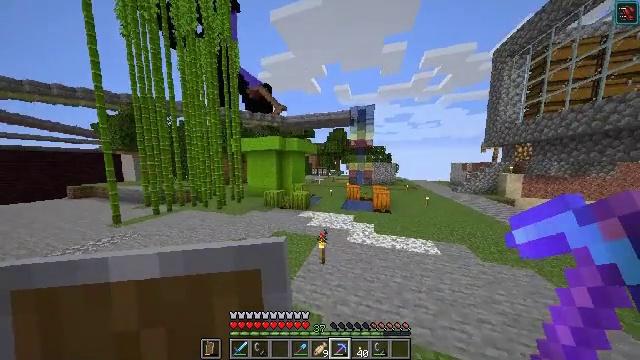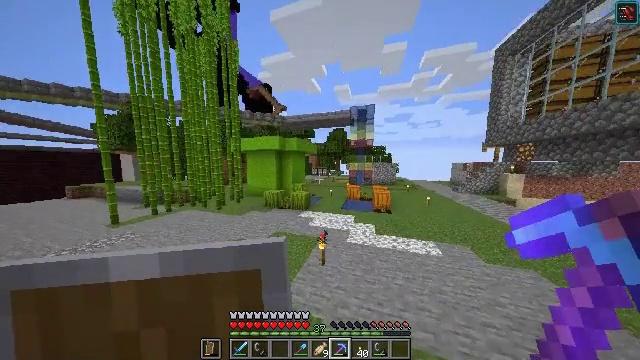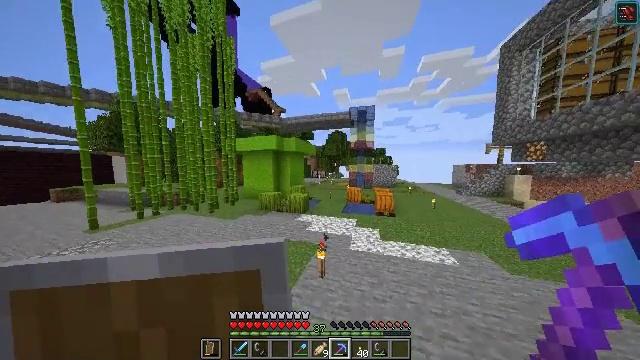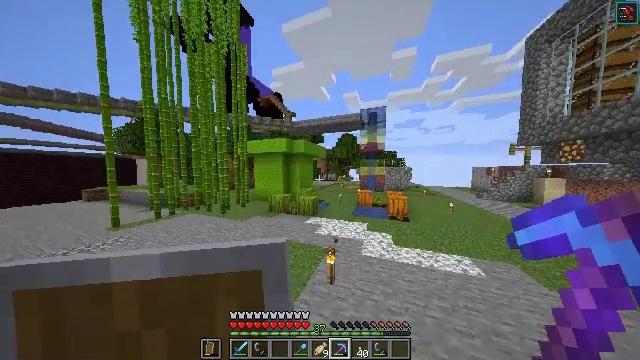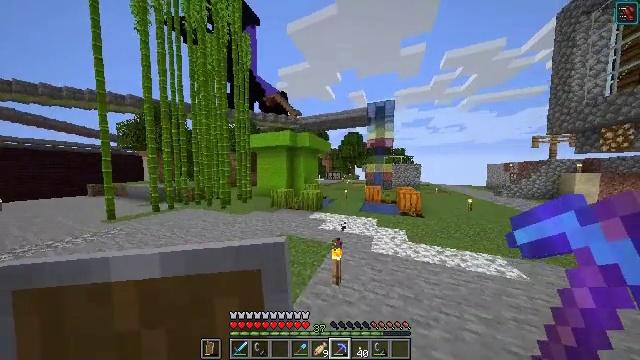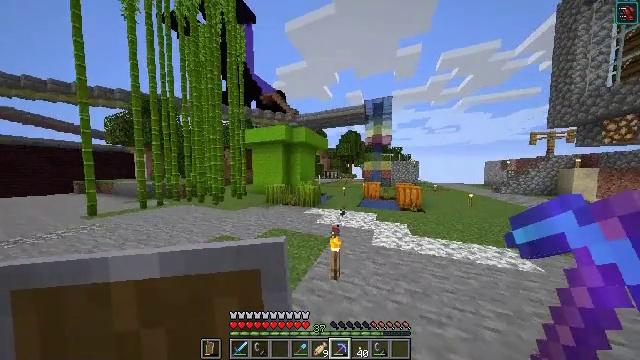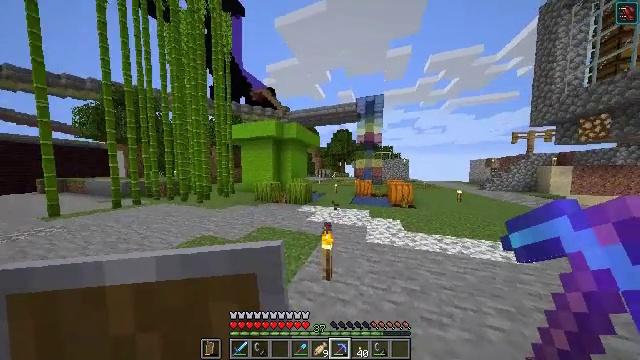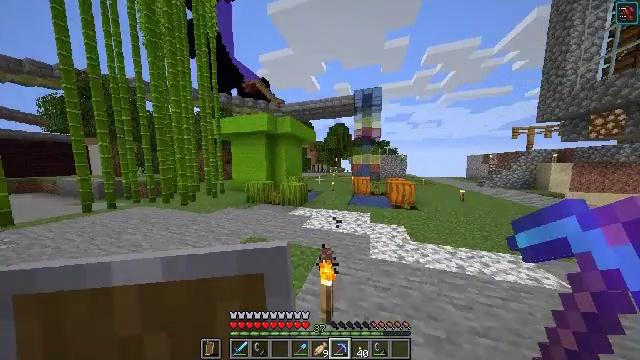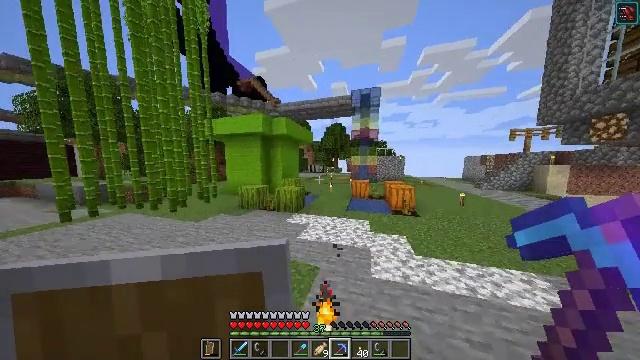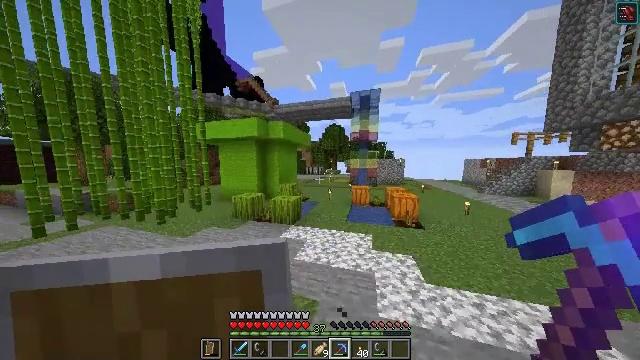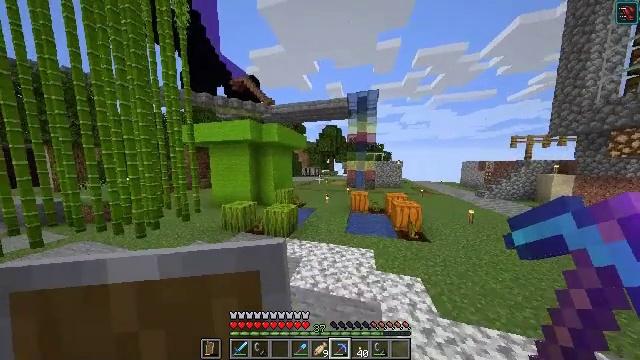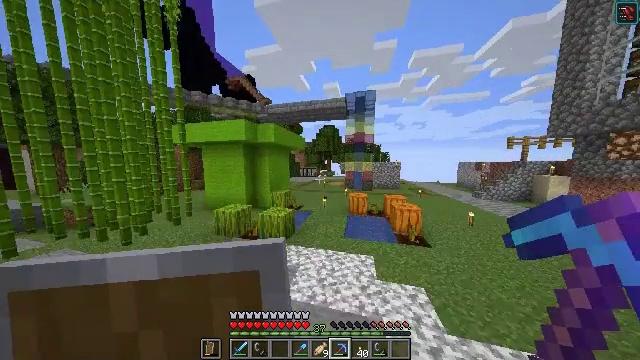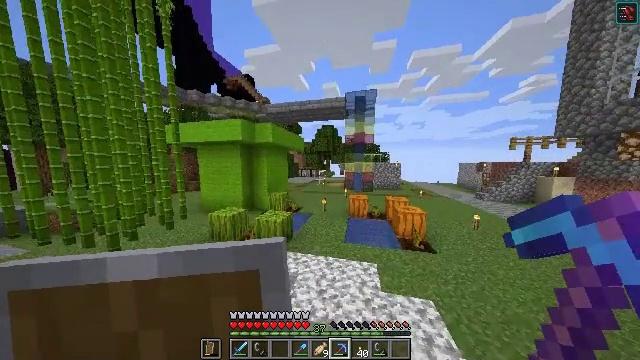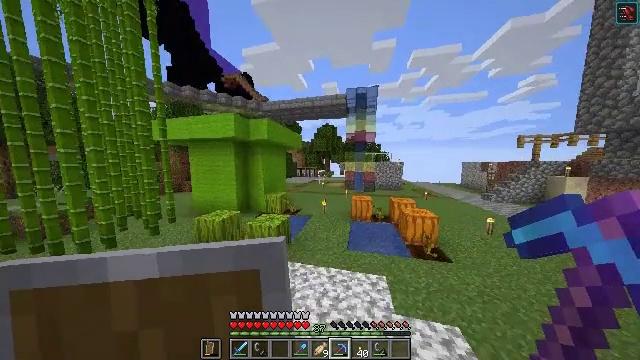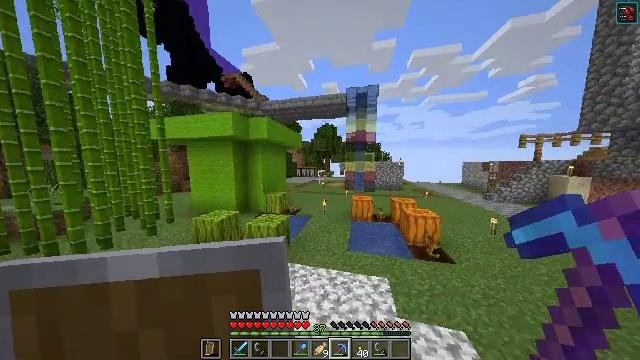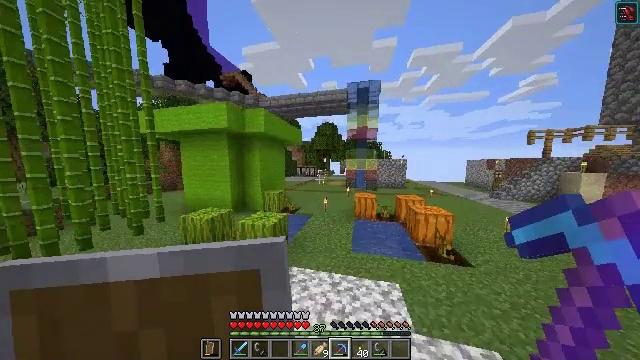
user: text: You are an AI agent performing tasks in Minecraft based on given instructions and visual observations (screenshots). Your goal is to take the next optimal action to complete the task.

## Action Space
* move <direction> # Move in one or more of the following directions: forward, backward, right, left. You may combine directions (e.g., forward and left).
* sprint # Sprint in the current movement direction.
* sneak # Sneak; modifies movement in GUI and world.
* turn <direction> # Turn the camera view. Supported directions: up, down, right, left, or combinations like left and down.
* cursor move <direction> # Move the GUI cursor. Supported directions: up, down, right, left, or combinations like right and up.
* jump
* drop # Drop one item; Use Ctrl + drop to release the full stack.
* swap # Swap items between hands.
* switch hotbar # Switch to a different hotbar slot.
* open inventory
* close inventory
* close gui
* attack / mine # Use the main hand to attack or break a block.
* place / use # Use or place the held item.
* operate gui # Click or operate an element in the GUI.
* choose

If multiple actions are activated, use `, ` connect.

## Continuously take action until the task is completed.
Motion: motion action
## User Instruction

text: Collect crimson fungus by left-clicking.
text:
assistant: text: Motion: move forward, jump
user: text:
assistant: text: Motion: move forward, turn up, jump
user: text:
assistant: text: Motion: move forward, turn left and up, jump
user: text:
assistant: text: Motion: move forward, turn left, jump
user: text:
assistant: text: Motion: move forward, jump
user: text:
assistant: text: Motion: move forward, turn right, jump
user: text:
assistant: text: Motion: move forward, turn right and down, jump
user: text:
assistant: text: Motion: move forward, turn right, jump
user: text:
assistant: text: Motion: move forward, jump
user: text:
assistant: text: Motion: move forward, turn right, jump
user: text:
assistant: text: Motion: move forward, turn right, jump
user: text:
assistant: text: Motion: move forward, jump
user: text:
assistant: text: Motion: move forward, jump
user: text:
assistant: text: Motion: move forward, jump
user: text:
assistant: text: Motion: move forward, jump
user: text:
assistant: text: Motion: move forward, jump
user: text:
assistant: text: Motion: move forward, jump
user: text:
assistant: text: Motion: move forward, jump
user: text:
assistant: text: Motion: move forward, jump
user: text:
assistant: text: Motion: move forward, jump
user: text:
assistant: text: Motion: move forward, jump
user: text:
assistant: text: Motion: move forward, jump
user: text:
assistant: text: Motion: move forward, jump
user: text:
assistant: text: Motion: move forward, jump
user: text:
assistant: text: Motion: move forward, jump
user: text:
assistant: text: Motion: move forward, turn left, jump
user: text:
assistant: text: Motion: move forward, turn left, jump
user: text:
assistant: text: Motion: move forward, jump
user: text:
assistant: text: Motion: move forward, jump
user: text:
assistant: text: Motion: move forward, jump